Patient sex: M
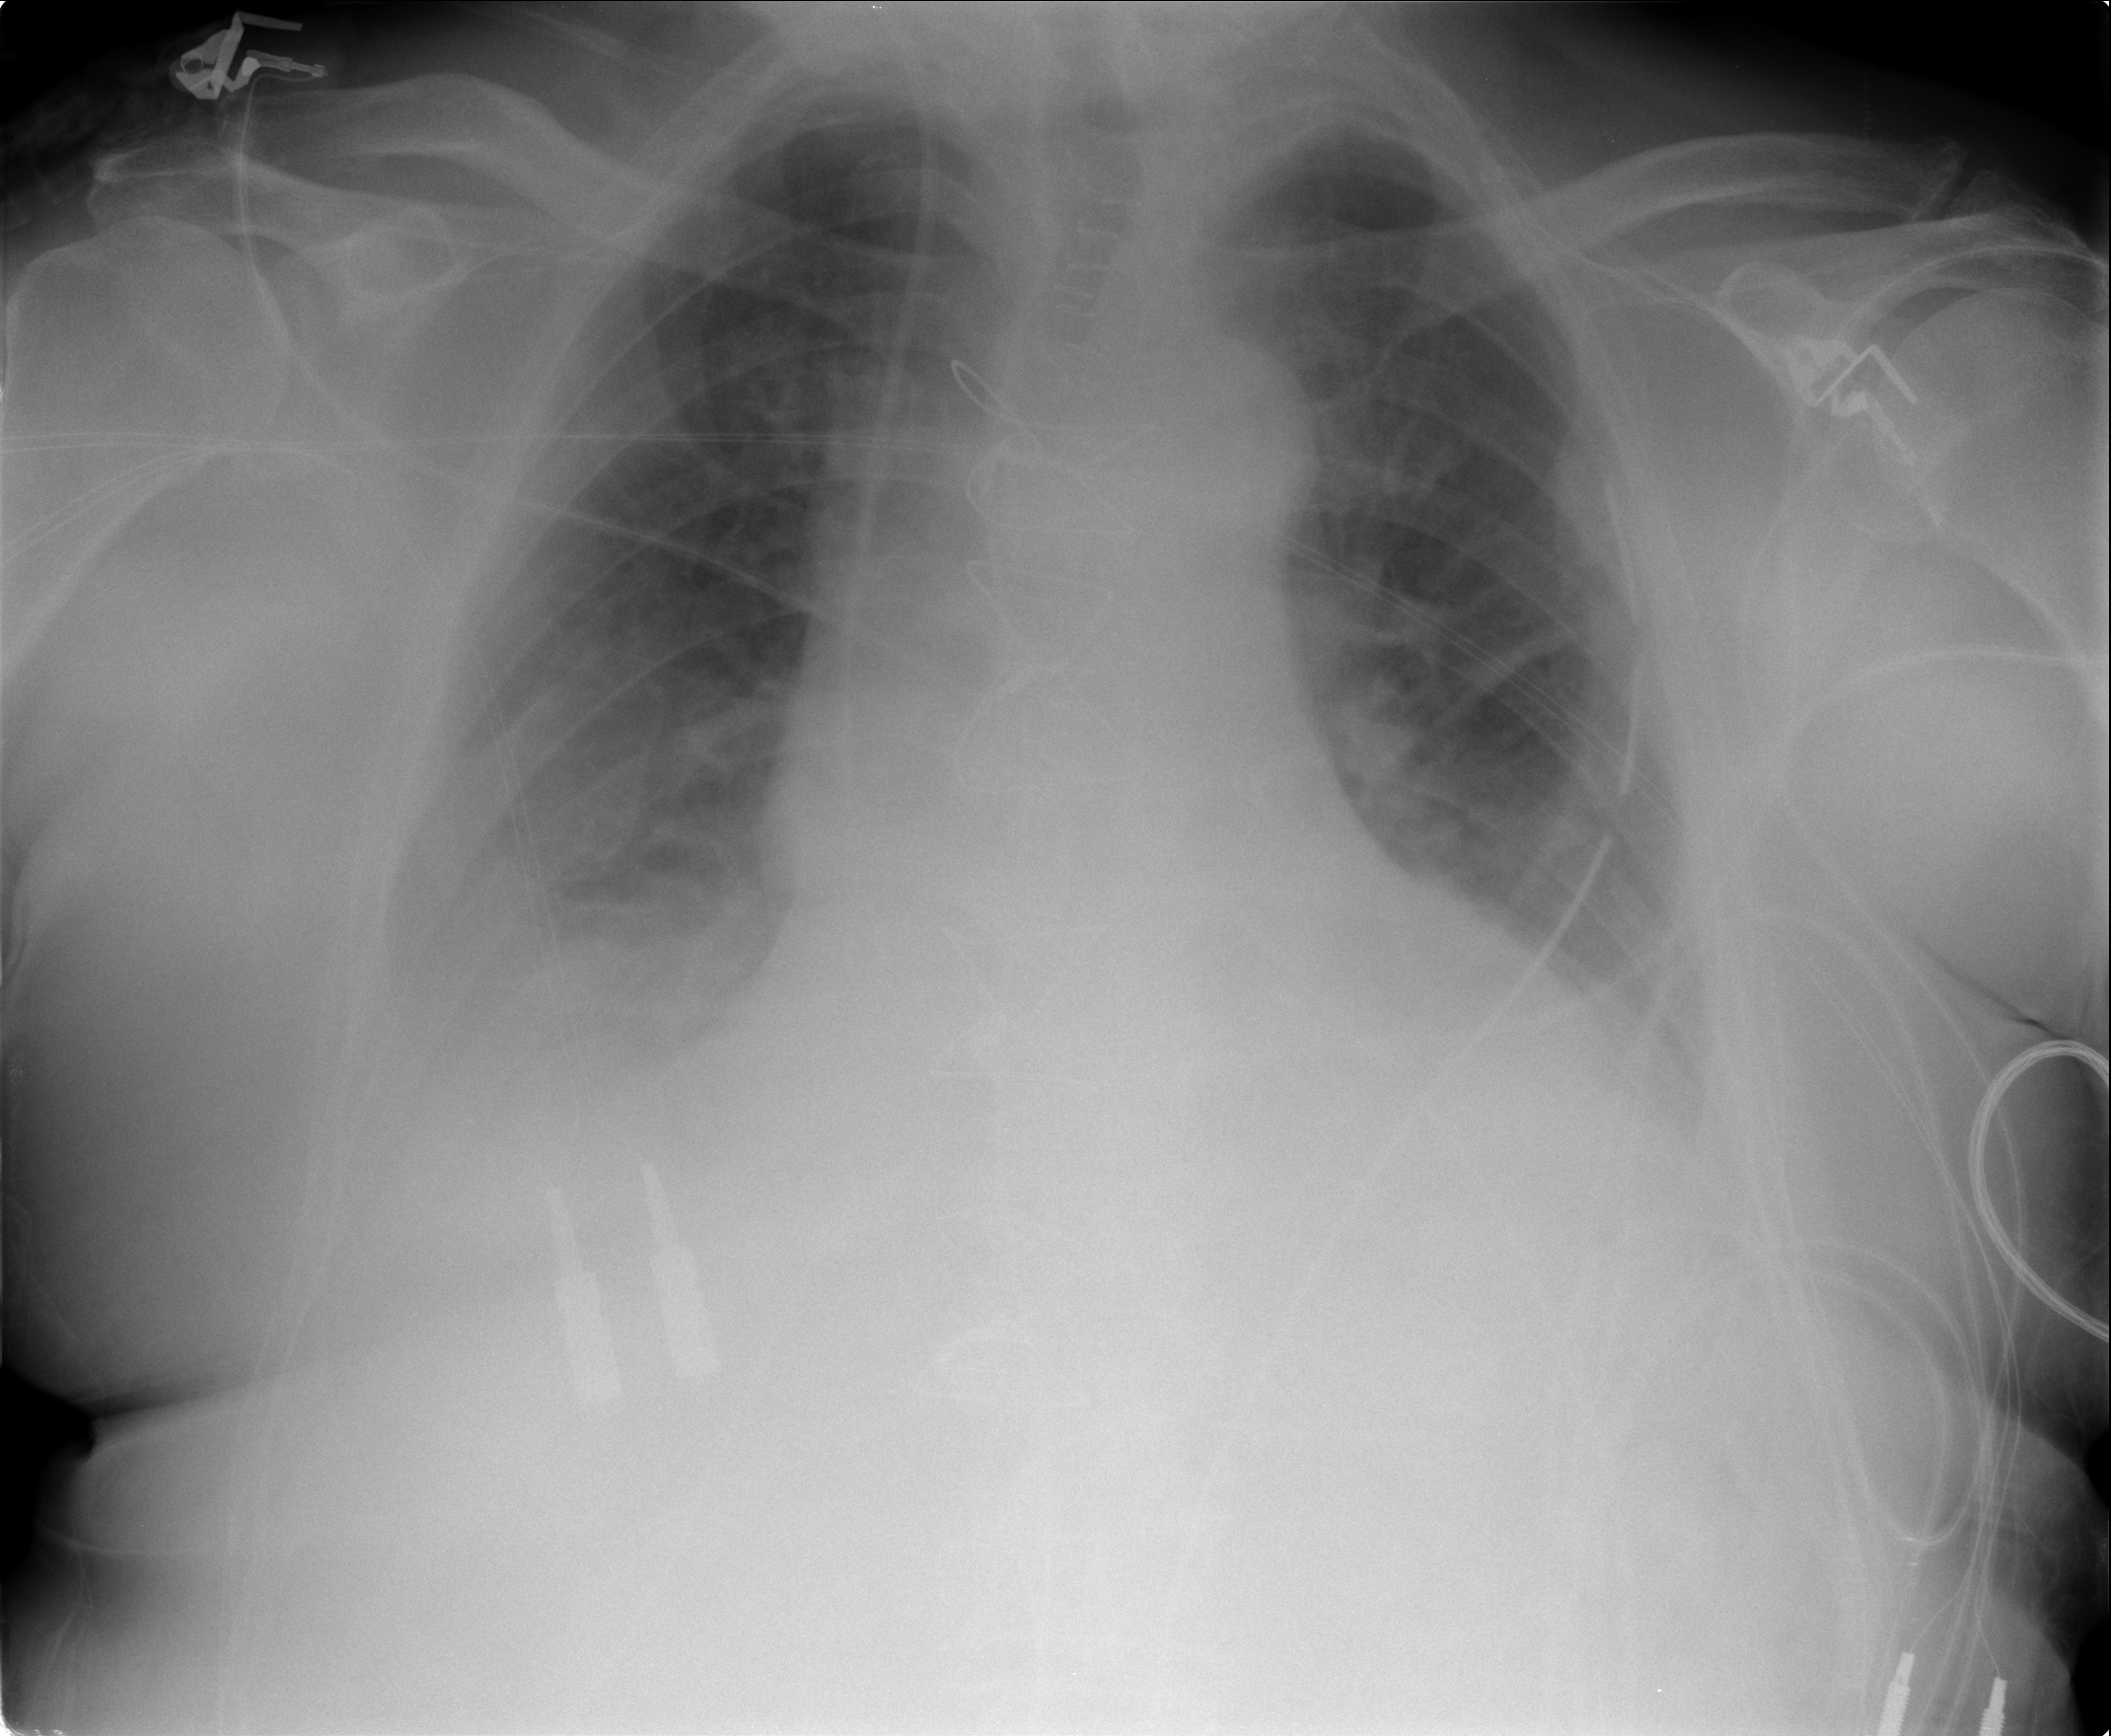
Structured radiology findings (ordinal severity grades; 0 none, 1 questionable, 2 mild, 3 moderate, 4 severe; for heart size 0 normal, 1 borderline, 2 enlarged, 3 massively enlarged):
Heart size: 1
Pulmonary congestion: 1
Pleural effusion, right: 2
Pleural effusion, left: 2
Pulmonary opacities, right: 0
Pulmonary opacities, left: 0
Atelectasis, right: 2
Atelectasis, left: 2